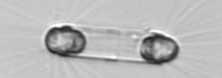
Label: Corethron_hystrix